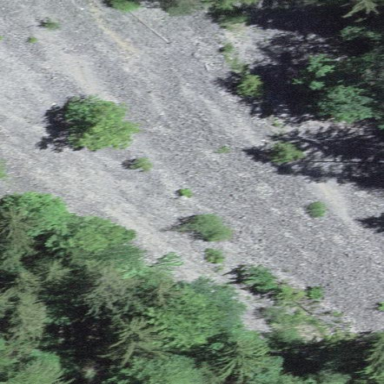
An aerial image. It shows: Natural scree.